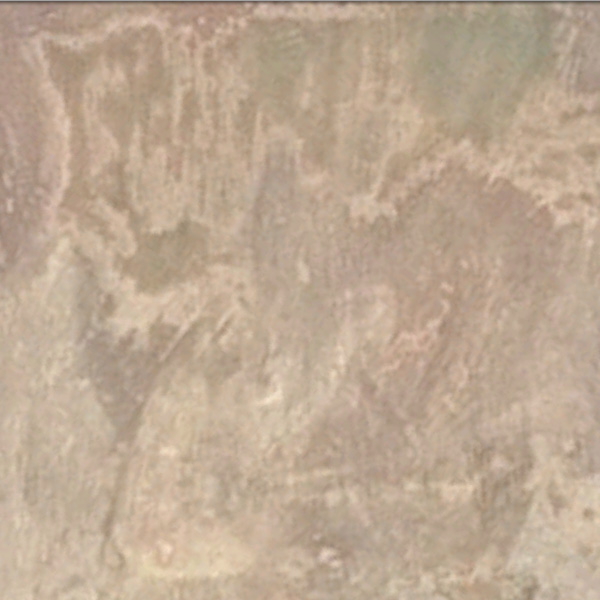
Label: BareLand